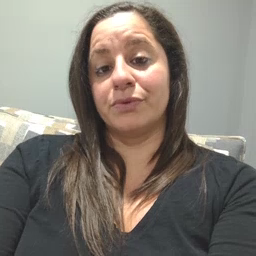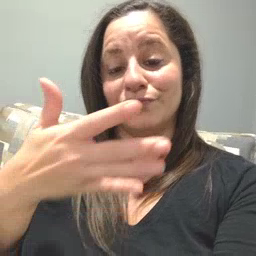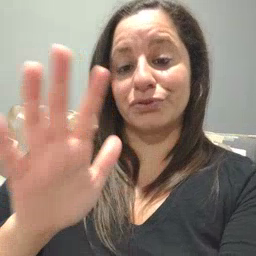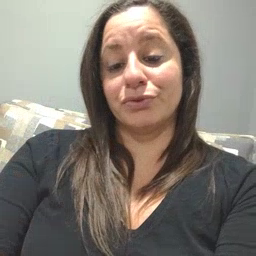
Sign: finish